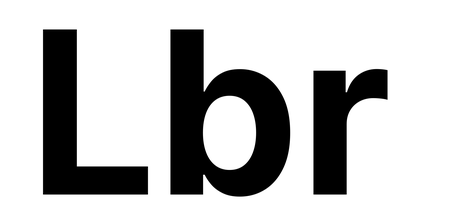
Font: Inter_Bold